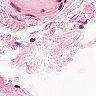
Metastatic tissue present: no